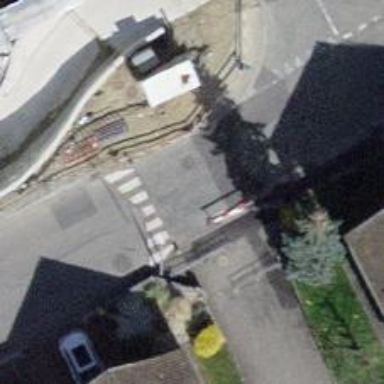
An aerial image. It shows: Uncontrolled zebra crossing with pedestrian island.